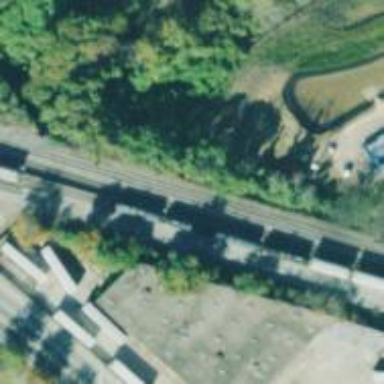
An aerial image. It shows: Railway siding with rails.